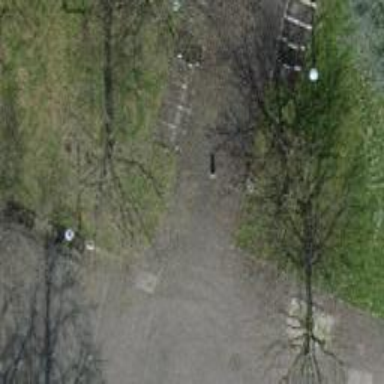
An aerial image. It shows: Bollard barrier.